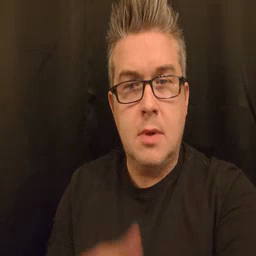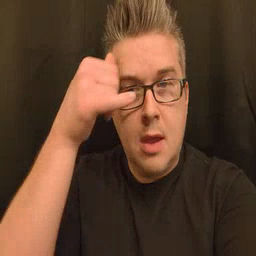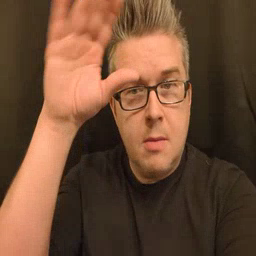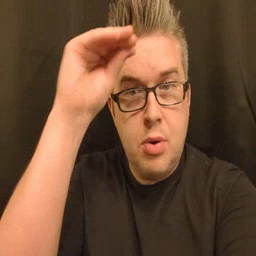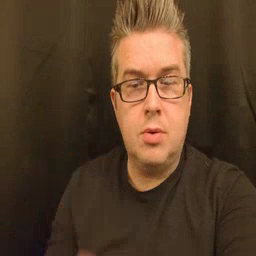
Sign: cowboy